Question: '''
#include <iostream>
using namespace std;
struct node
{
int v;
node* next;
node (int x, node* t)
{
v = x;
next = t;
}
};
typedef node *link;
int **malloc2d(int, int);
void printMatrix(int **, int);
link *convertToList (int **, link *, int);
void printList (link * a, int size);
// program begins function execution
int main ()
{
// input number of vertices
int i, j, V;
cout << "Enter the number of vertices: ";
cin >> V;
int **adj = malloc2d(V, V); // dynamically allocate matrix
for (i = 0; i < V; i++) // initialize matrix with 0's
for (j = 0; j < V; j++)
adj[i][j] = 0;
for (i = 0; i < V; i++) // initialize diagonal with 1's
adj[i][i] = 1;
// input the edges
cout << "Enter the coordinates for an edge (or 'Ctrl' + 'Z'): ";
while (cin >> i >> j)
{
adj[i][j] = 1;
adj[j][i] = 1;
cout << "Enter the coordinates for an edge (or 'Ctrl' + 'Z'): ";
}
// convert to list
link *aList = new link [V];
aList = convertToList(adj, aList, V);
cout << endl;
// print matrix
cout << "Adjacency Matrix: " << endl;
printMatrix (adj, V);
cout << endl << endl;
// print adjacency list
cout << "Adjacency List: " << endl;
printList (aList, V);
return 0; // indicates successful completion
} // end function main
int **malloc2d(int r, int c)
{
int **t = new int*[r];
for (int i = 0; i < r; i++)
t[i] = new int[c];
return t;
} // end function malloc2d
void printMatrix (int ** a, int size)
{
for (int i = 0; i < size; i++)
for (int j = 0; j < size; j++)
if (a[i][j] == 1)
cout << "There is an edge between " << i << " and "
<< j << "." << endl;
} // end function print
link *convertToList (int ** b, link * a, int size)
{
// create array
for (int i = 0; i < size; i++)
a[i] = 0;
// create lists
for (int i = 0; i < size; i++)
for (int j = i; j < size; j++)
{
if (b[i][j] == 1) // if an edge exists on the matrix
{ // create the edges on the adjacency list
a[j] = new node(i, a[j]);
a[i] = new node(j, a[i]);
}
}
return a;
} // end function convertToList
void printList (link * a, int size)
{
for (int i = 0; i < size; i++)
{
while (a[i]->next != NULL)
{
cout << "There is an edge between " << i << " and "
<< a[i]->v << "." << endl;
a[i] = a[i]->next;
}
}
} // end function print
'''
: converts an adjacency matrix into an adjacency list.
: traverses the adjacency matrix and prints a message for every edge.
Some edges are being duplicated. I'm not sure if it is a problem when I create the array of lists or when I traverse the adjacency matrix to print it. Any suggestions?
Below is a picture of the program output for 5 vertices with edges (0, 1) and (3, 2). The matrix is correct. The adjacency list is not. Edges (0, 1), (1, 1) and (2, 3) should not be repeated.

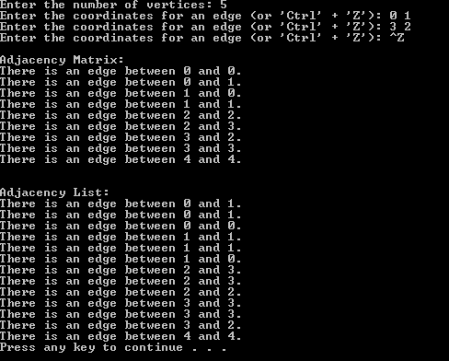
Answer: Your print function is also wrong, and it destroys the list while printing without freeing any of the memory. It should read something like this:
'''
void printList (link * a, int size)
{
for (int i = 0; i < size; i++)
{
for (link finger = a[i]; finger != NULL; finger = finger->next)
{
cout << "There is an edge between " << i << " and "
<< finger->v << "." << endl;
}
}
} // end function print
'''
And I think your problem with the adjacency lists is that this code:
'''
for (int j = i; j < size; j++)
{
if (b[i][j] == 1) // if an edge exists on the matrix
{ // create the edges on the adjacency list
a[j] = new node(i, a[j]);
a[i] = new node(j, a[i]);
}
}
'''
should be this:
'''
for (int j = 0; j < size; j++)
{
if (b[i][j] == 1) // if an edge exists on the matrix
{ // create the edges on the adjacency list
a[i] = new node(j, a[i]);
}
}
'''
The code for creating the adjacency lists should mirror the code you have for printing out the matrix.